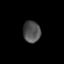
Tissue: lung
Cell type: Epithelial cells
Senescence score: 0.1828
Nuclear area (px): 368
Mean DAPI intensity: 79.429